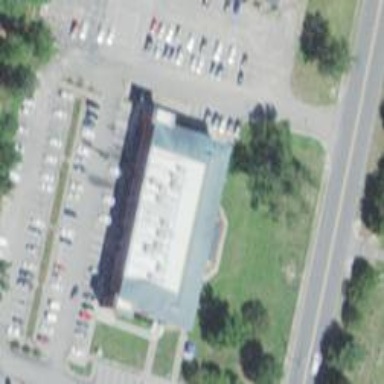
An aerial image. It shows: Government office.